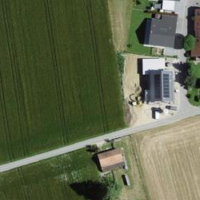
EUNIS habitat code: 52
Species observed at this site:
Plantago major